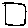
Label: square